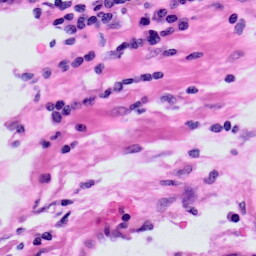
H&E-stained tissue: Skin